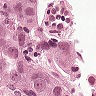
Metastatic tissue present: yes